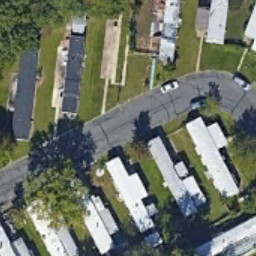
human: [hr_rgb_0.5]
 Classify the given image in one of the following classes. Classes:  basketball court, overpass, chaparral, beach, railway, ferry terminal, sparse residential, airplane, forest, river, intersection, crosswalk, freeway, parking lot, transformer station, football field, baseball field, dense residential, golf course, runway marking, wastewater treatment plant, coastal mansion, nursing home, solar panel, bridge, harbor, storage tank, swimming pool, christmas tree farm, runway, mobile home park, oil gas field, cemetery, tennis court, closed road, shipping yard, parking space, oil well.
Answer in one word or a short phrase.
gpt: mobile home park